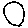
Label: circle